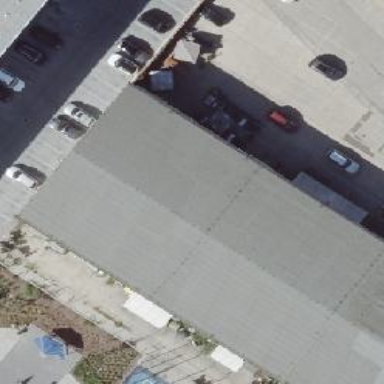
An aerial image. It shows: Shop specializing in motorcycles.